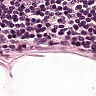
Metastatic tissue present: no